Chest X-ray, AP view. Patient: 60 years old, sex M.
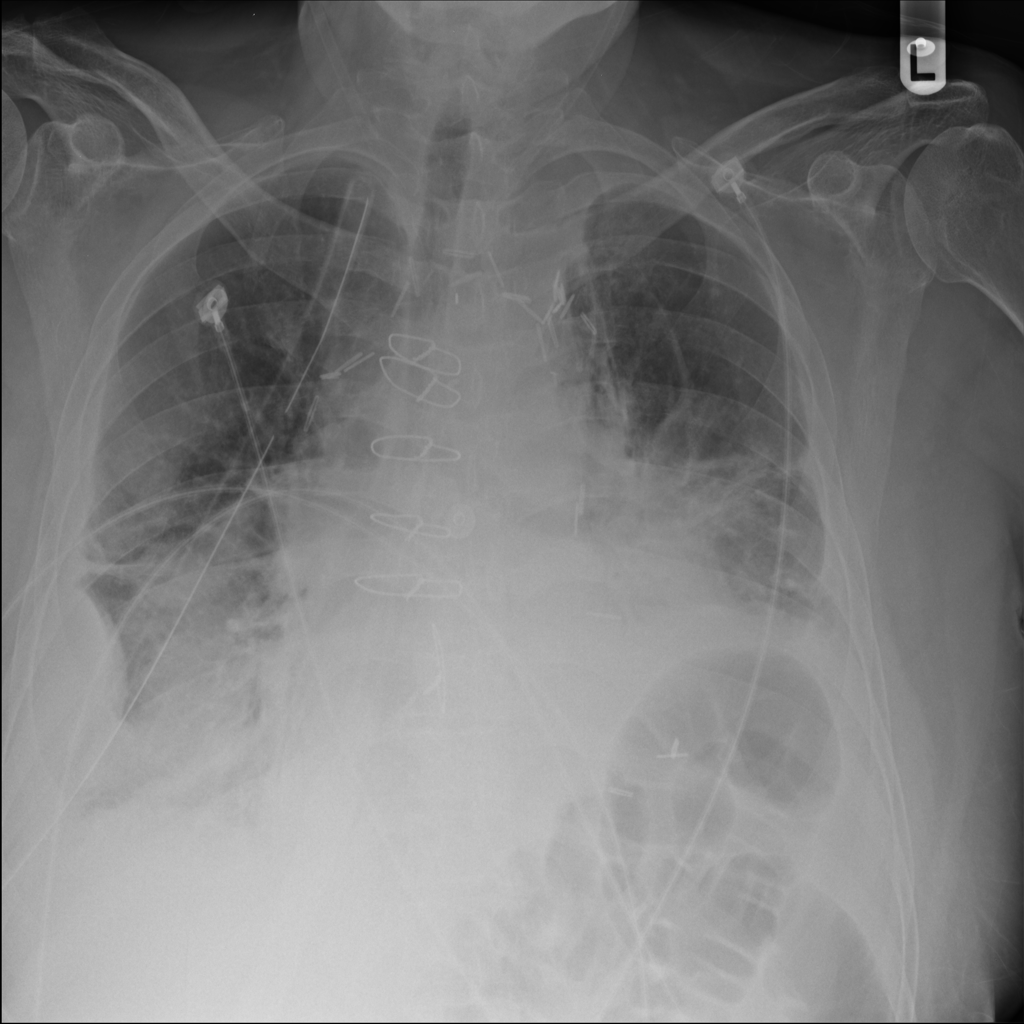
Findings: No Finding